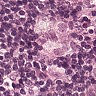
Metastatic tissue present: yes